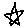
Label: star